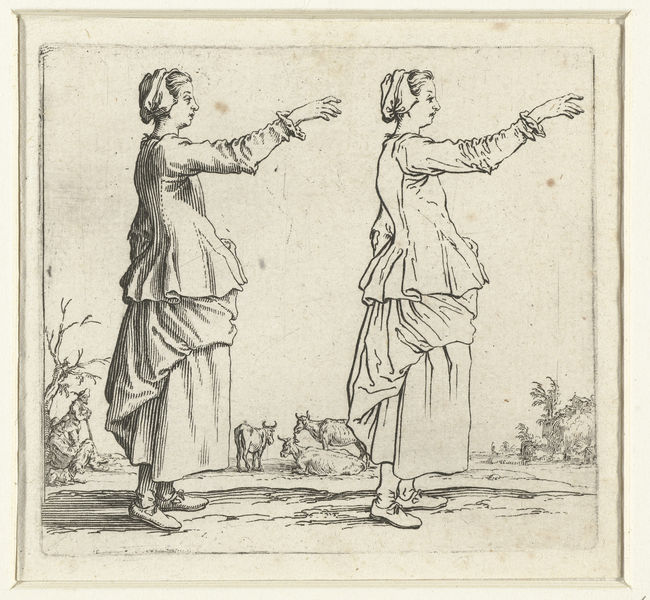
Titel: Tweemaal dezelfde boerin met opgeheven arm, op de rechterzijde gezien
Künstler: Jacques Callot
Standort: Amsterdam
Institution: Rijksmuseum
Schlagwörter: hands, hat, people, white, women, arm, black, country, dress, ladies, lady, old, woman, two, floor, plant, hand, sad, man, tree, field, girl, peasant, trees, feet, stand, drawing, paper, black and white, frame, texture, bonnet, coat, animals, hats, line, sketch, boots, pen, peasants, pose, ink, shoes, study, cattle, cow, cows, farm, branches, book, figure, bull, farmers, pointing, gesture, standing, practice, skirts, double, d, old lady, old fashioned, copy, bulls, direction, stained, bonnett, directions, stretching, upright, pait, pesant, porrait, haughty, olld, cowd, imitate, taree, bloat